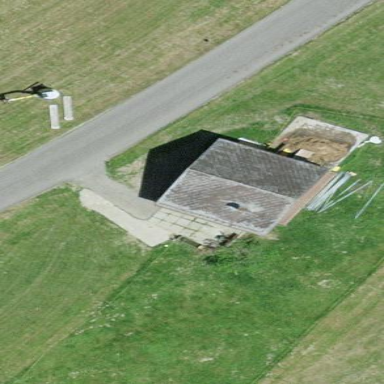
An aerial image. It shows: Farm auxiliary building.